Тяжелое тело массой $m$ висит на гибкой нити в железнодорожном вагоне, который движется со скоростью $v_0$ на треке испытания безопасности поездов, как показано на рисунке. Сильным постоянным торможением вагон останавливают.
Может ли груз оказаться при этом в противоположном относительно точки подвеса положении при натянутой нити?
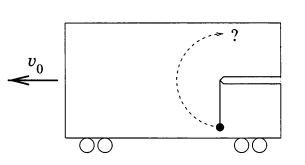
Ответ: Может.
Темы:
T, ★, Механика, Динамика, 200 задач